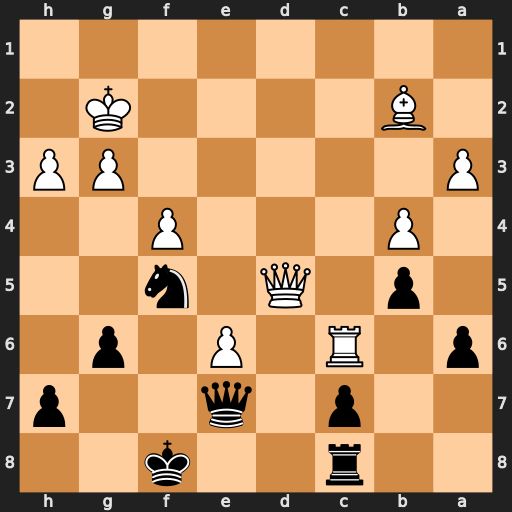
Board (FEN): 2r2k2/2p1q2p/p1R1P1p1/1p1Q1n2/1P3P2/P5PP/1B4K1/8
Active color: b
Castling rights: -
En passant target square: -
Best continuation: Ne3+ Kf2 Nxd5